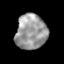
Tissue: prostate
Cell type: Epithelial cells
Senescence score: 0.3473
Nuclear area (px): 1069
Mean DAPI intensity: 153.81